Brain MRI, t1w sequence, axial 2D slice.
Patient: age 55, sex F, weight 75 kg, height 1.7 m
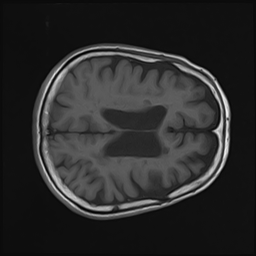